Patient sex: F
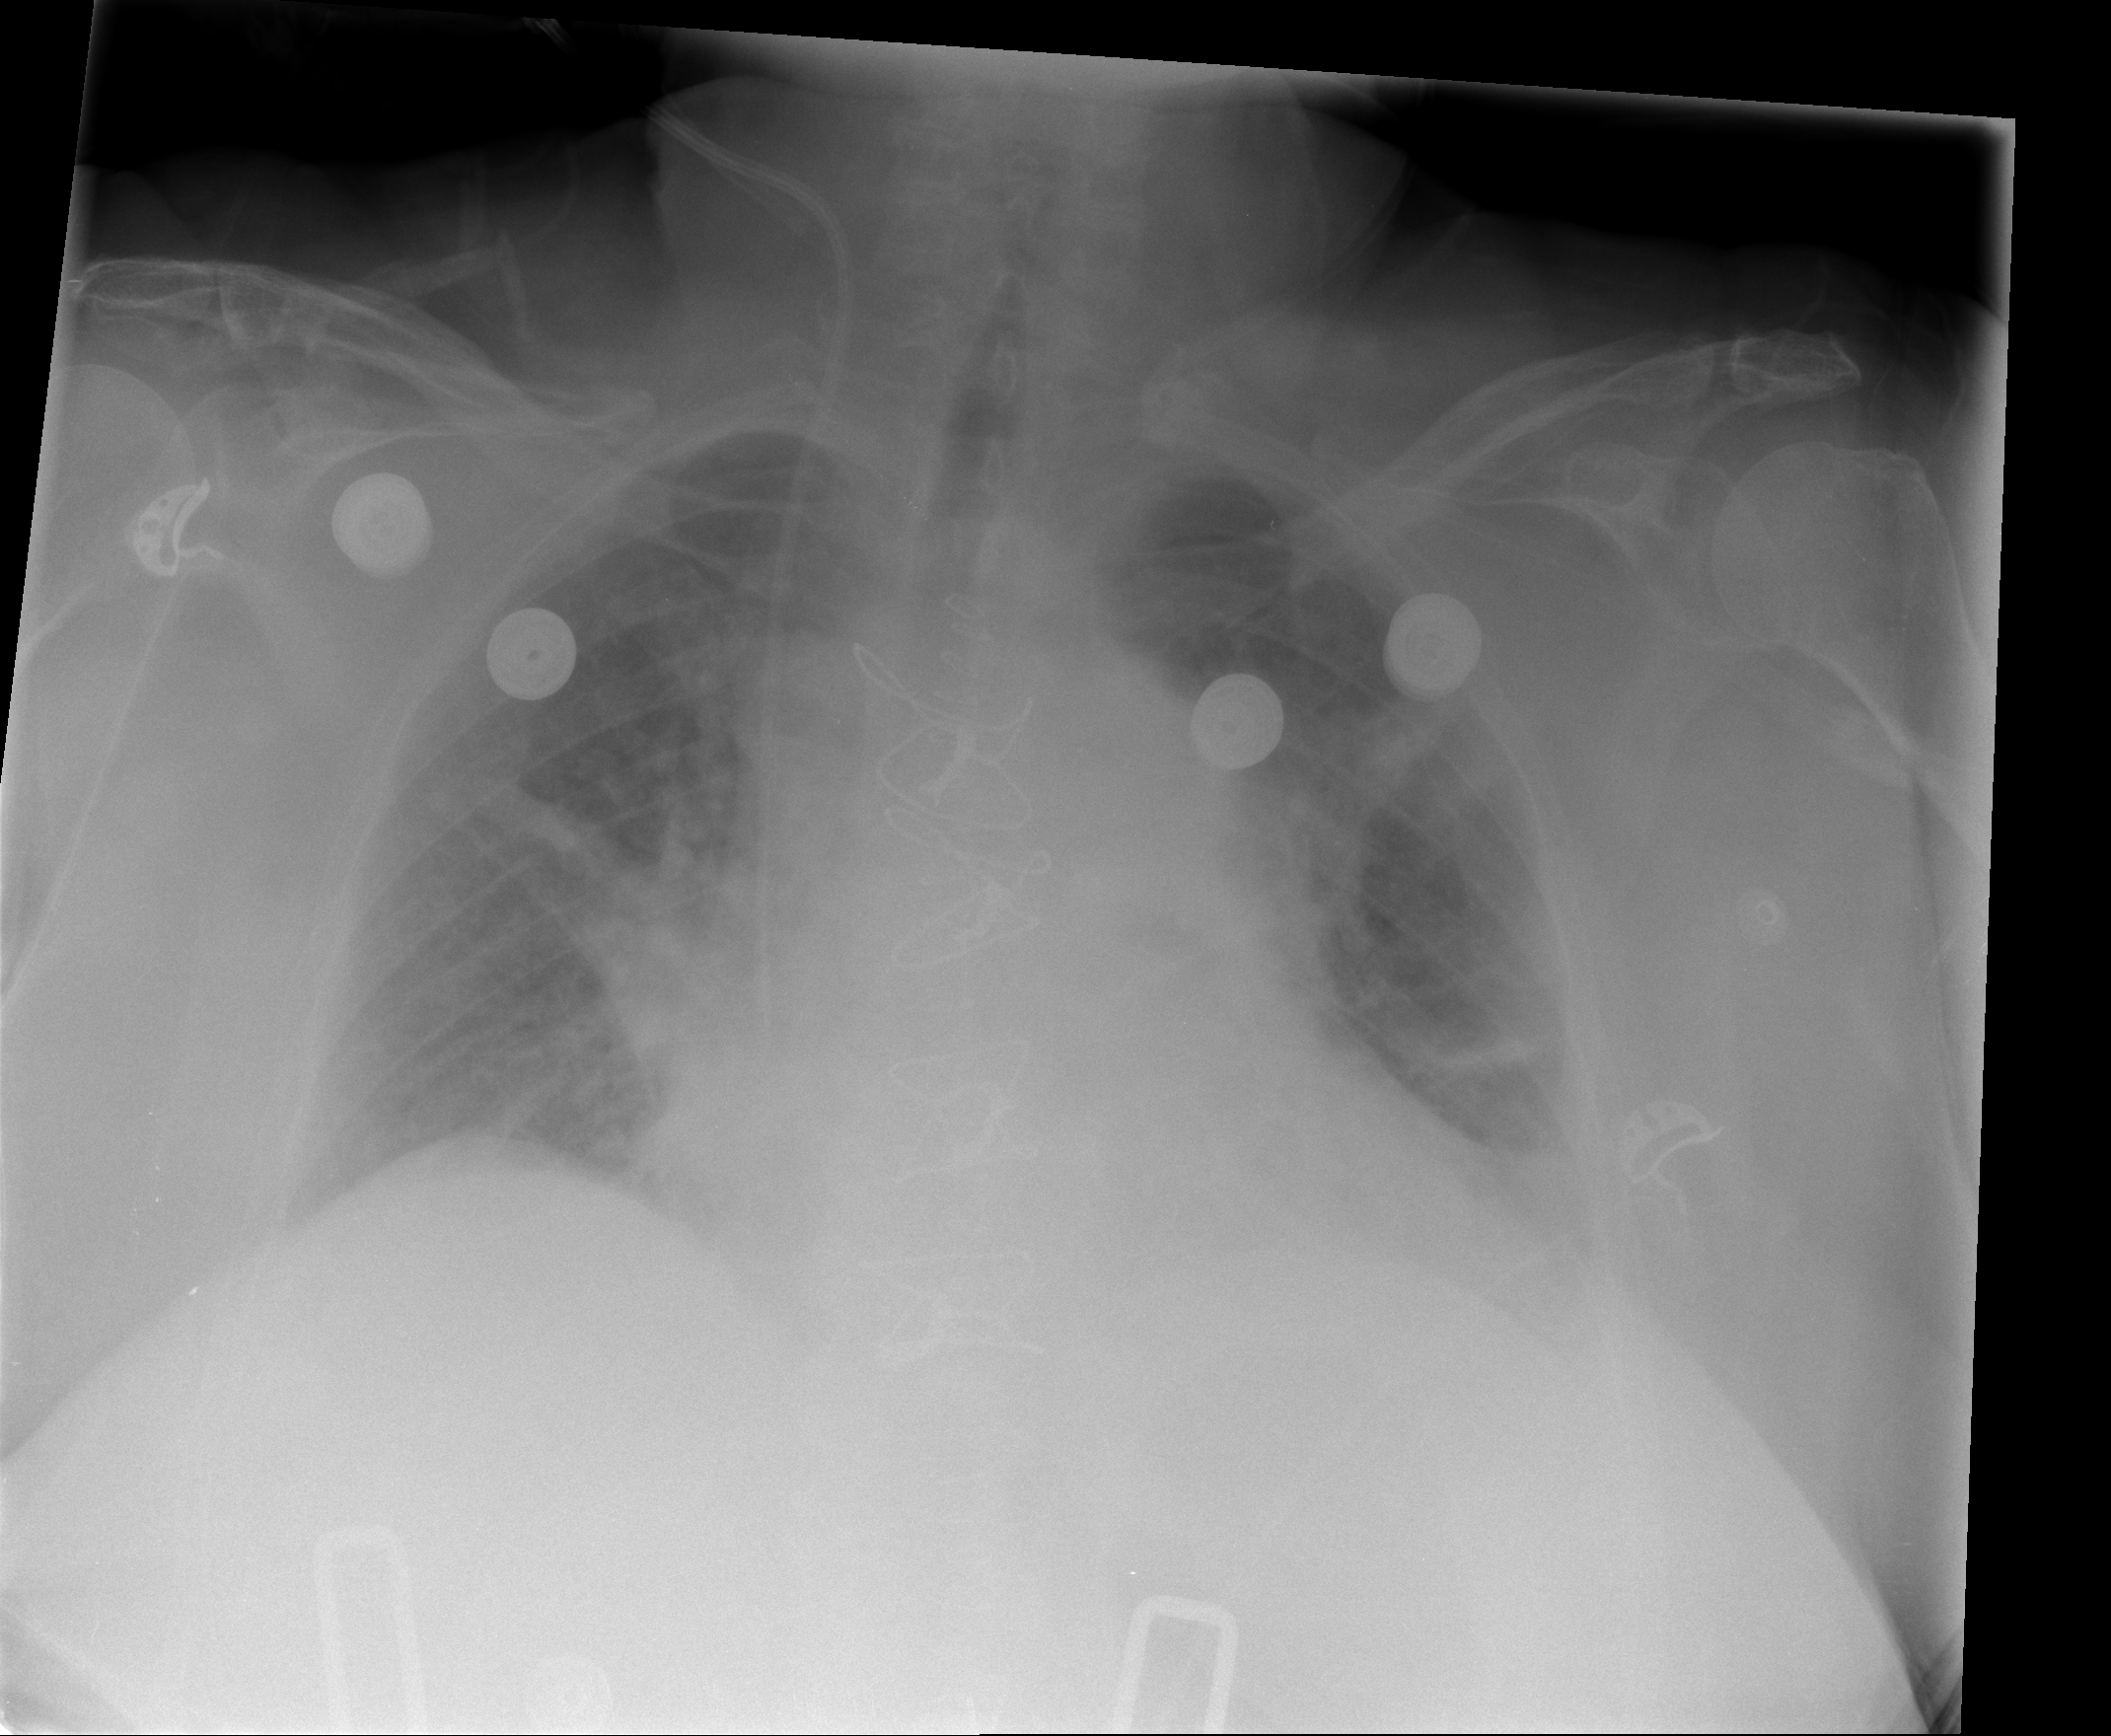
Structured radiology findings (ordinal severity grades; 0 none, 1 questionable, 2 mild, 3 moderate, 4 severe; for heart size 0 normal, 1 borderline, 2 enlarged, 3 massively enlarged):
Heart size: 2
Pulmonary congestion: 2
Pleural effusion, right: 0
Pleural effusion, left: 2
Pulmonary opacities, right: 2
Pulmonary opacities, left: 2
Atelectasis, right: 2
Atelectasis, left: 2